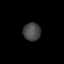
Tissue: skin
Cell type: Epithelial cells
Senescence score: 0.2873
Nuclear area (px): 311
Mean DAPI intensity: 70.476